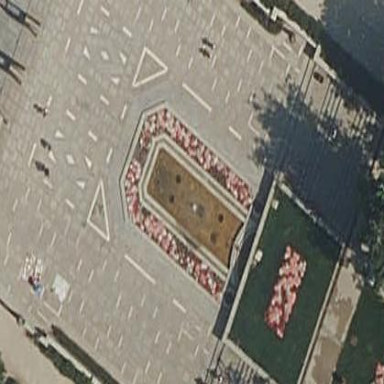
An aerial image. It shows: Fountain in natural water setting.